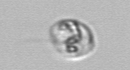
Label: Amoeba